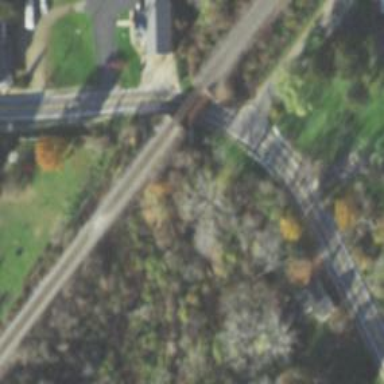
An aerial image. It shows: Abandoned light rail bridge.